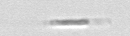
Label: Bacillariophyceae